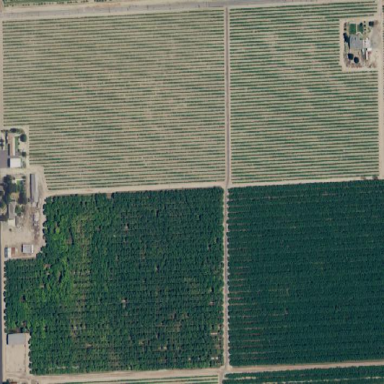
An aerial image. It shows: Vineyard where grapes are grown.